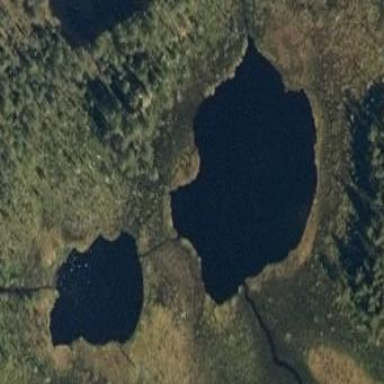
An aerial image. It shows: Serene lake.